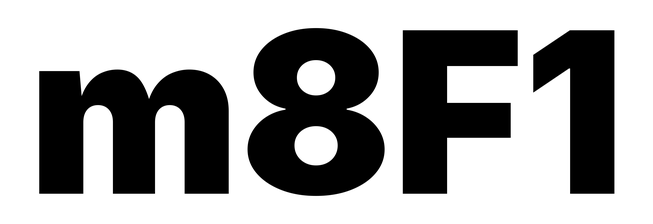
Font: Inter_Black